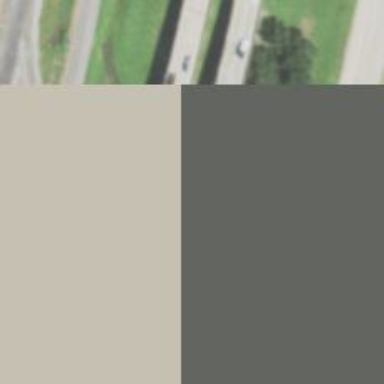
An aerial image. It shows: Bridge crossing over highway trunk expressway.